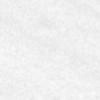
Label: no_change